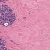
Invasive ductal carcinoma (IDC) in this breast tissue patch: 0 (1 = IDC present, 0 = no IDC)